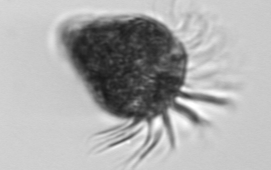
Label: Strombidium_morphotype2